Question: I was trying to see if the microdata was configured well on my website, using the <URL> and it gives some errors. In this question, I'm asking about the first: 'Missing required field "entry-title".'

I already enclosed the title of the post in 'entry-title' class but it is not working. It is the code of my page that regards the error:
'''
<header itemscope itemtype="http://schema.org/Article">
<figure>
<img width="674" height="250" src="http://www.primapaginaonline.it/wp-content/uploads/2014/07/tagliodiverso-674x250.jpeg?3ef148" class="attachment-topimage wp-post-image" alt="tagliodiverso" itemprop="thumbnailUrl" /></figure>
</figure>
<div itemprop="articleSection" class="single-page-category">Cultura</div>
<h1 itemprop="headline" class="entry-title single-entry-title"> Tagliodiverso, gli appuntamenti della Pietraia dei Poeti</h1>
<div itemprop="description" class="meta-description">Con Tagliodiverso il museo a cielo aperto Pietraia dei Poeti stila un cartellone di incontri culturali incentrati sulla disabilita e l'accessibilita.</div>
<div class="single-post-meta"></div>
</header>
'''
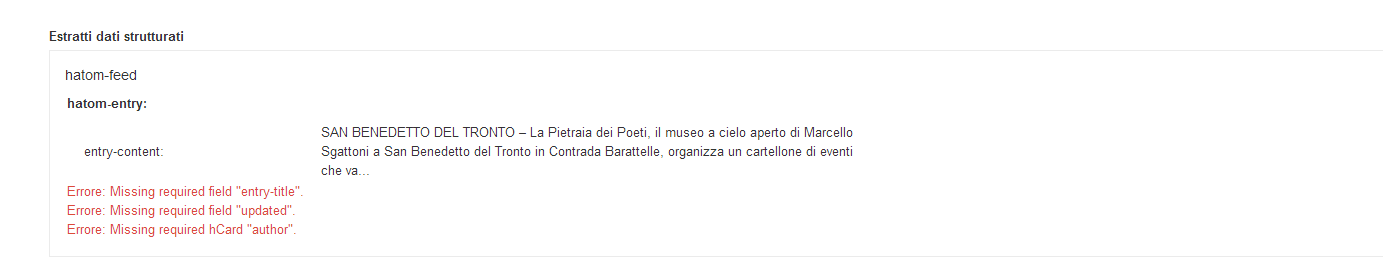
Answer: Solved, I must enclose all the article in a '<div class="hentry">' tag and all works!